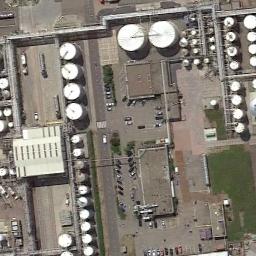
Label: storage_tank